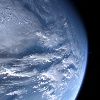
Label: cloud